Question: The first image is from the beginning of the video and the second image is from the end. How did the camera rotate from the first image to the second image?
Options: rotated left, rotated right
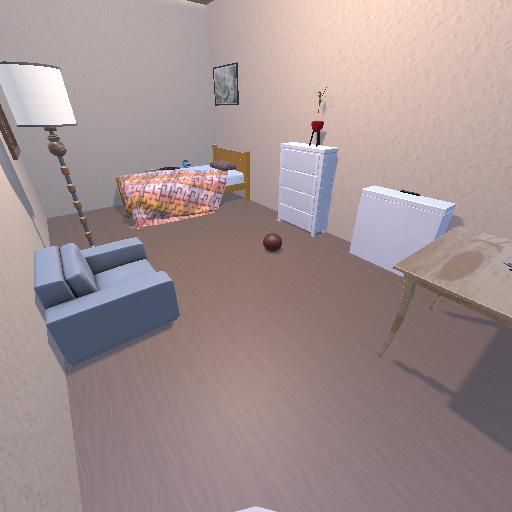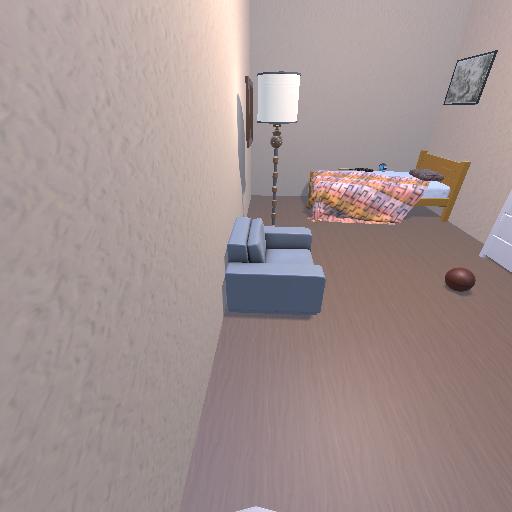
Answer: rotated left